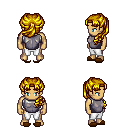
a pixel art fantasy rpg character, male body template, human, tanned skin, steel chest armor, white pants, blonde princess hairstyle, brown slippers, four views (front, back, left, right), 2x2 character sprite sheet, small pixel art, hard edges, no anti-aliasing